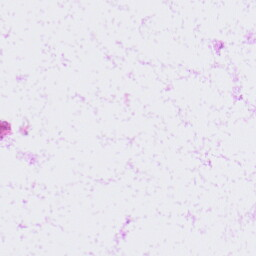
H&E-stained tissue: LymphNode